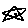
Label: star